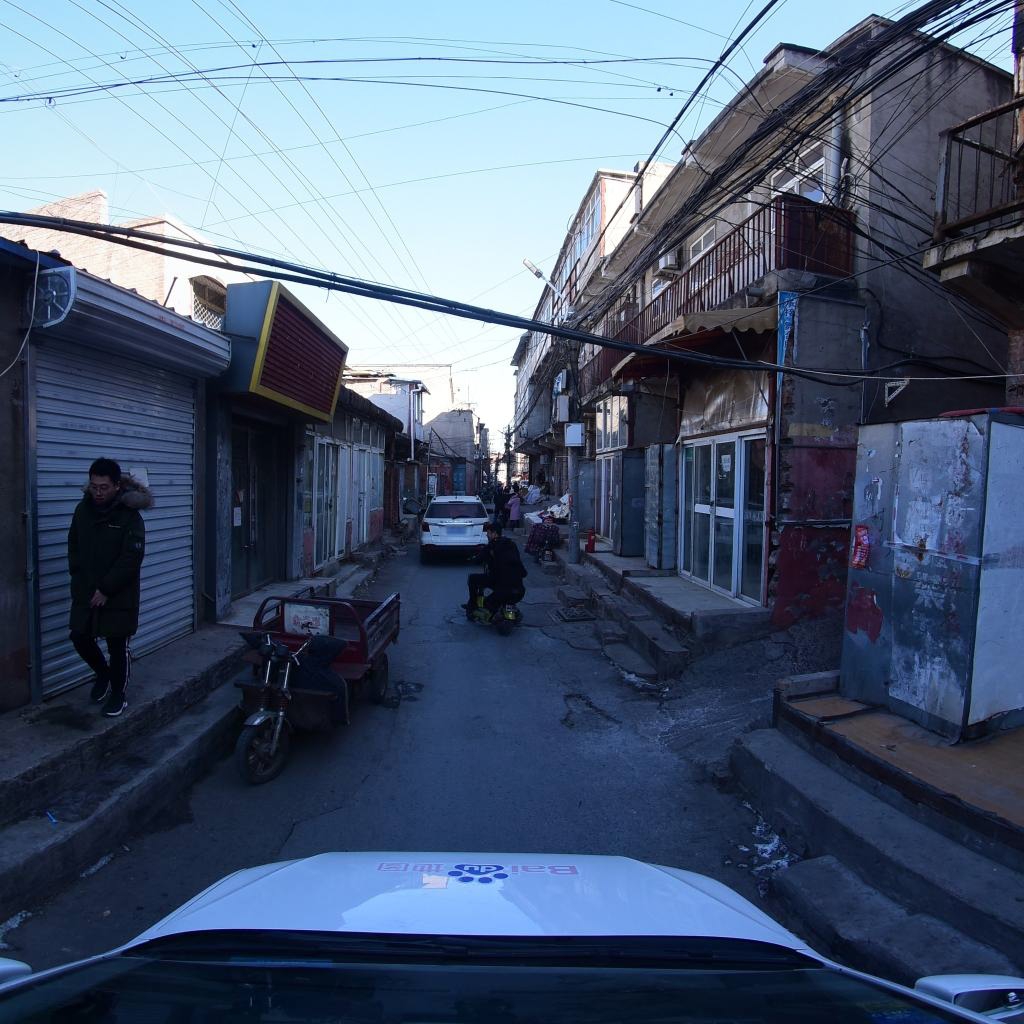
Region: Fengtai
Road damage annotations: longitudinal crack, pothole